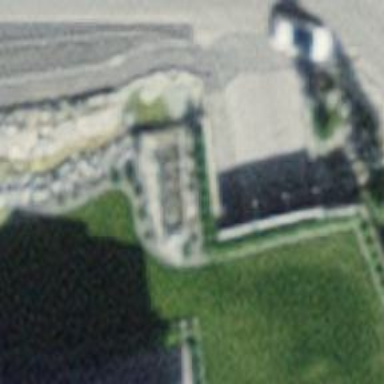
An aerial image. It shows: Parking entrance.